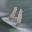
Label: 4